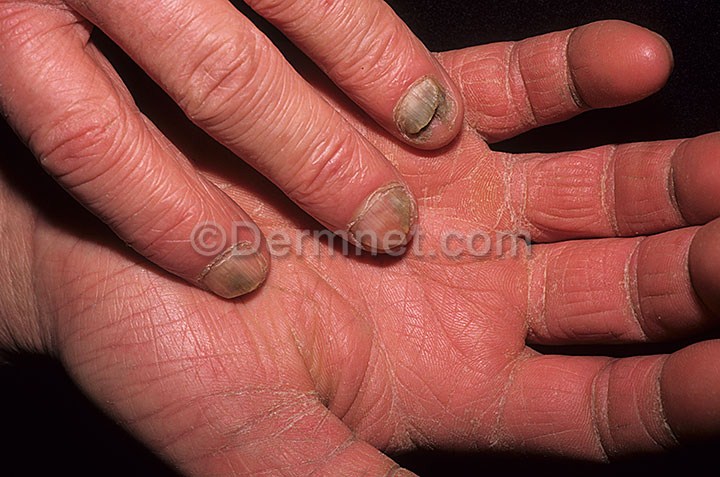
Disease: Tinea Ringworm Candidiasis and other Fungal Infections